Question: Our application (written in C++, VS 2010 project) has been running fine on all operating systems prior to Windows 8 (and still does). On Windows 8, however, when orderly exiting the application, an access violation occurs:
'''
mfc100.dll!_DllMain@12() <<< Crash here
mfc100.dll!__CRT_INIT@12()
mfc100.dll!__DllMainCRTStartup@12()
ntdll.dll!_LdrxCallInitRoutine@16()
ntdll.dll!LdrpCallInitRoutine()
ntdll.dll!LdrShutdownProcess()
ntdll.dll!RtlExitUserProcess()
kernel32.dll!_ExitProcessImplementation@4()
mscoreei.dll!RuntimeDesc::ShutdownAllActiveRuntimes(unsigned int,class RuntimeDesc *,enum RuntimeDesc::ShutdownCompatMode)
mscoreei.dll!_CorExitProcess@4()
mscoree.dll!_ShellShim_CorExitProcess@4()
msvcr100d.dll!__crtCorExitProcess(int status) line693 C
msvcr100d.dll!__crtExitProcess(int status) line 699 C
msvcr100d.dll!doexit(int code, int quick, int retcaller) line 621 C
msvcr100d.dll!exit(int code) Zeile 393 C
my.exe!__tmainCRTStartup() Zeile 568 C
my.exe!WinMainCRTStartup() Zeile 371 C
kernel32.dll!@BaseThreadInitThunk@12()
ntdll.dll!__RtlUserThreadStart()
ntdll.dll!__RtlUserThreadStart@8()
'''
<URL>' before exit, but I couldn't make any difference with such a call shortly before exit.
I am a bit at a loss about how I should debug the problem. As far as I understand, 'CorExitProcess' takes care of cleaning up the managed resources of the application. So could this be a fault in a managed component?
Or is it more likely that some function pointer in '_DllMain' has been overwritten/corrupted? If so, how would I set a data breakpoint at the address in question? There is <URL>, but he's having the issue in his own DLL so he can actually peak at the exact source of the problem which I can't.
Any suggestions?
Edit:
Additional information, 'windbg !analyze -v':
'''
FAULTING_IP:
mfc100+258e6c
64298e6c 8b4654 mov eax,dword ptr [esi+54h]
EXCEPTION_RECORD: ffffffff -- (.exr 0xffffffffffffffff)
ExceptionAddress: 64298e6c (mfc100+0x00258e6c)
ExceptionCode: c0000005 (Access violation)
ExceptionFlags: <PHONE>
NumberParameters: 2
Parameter[0]: <PHONE>
Parameter[1]: 53f21f0c
Attempt to read from address 53f21f0c
CONTEXT: <PHONE> -- (.cxr 0x0;r)
eax=53f21eb8 ebx=<PHONE> ecx=64187d2d edx=7fcde000 esi=53f21eb8 edi=<PHONE>
eip=64298e6c esp=00c3f1b8 ebp=00c3f2ec iopl=0 nv up ei pl nz na pe nc
cs=001b ss=0023 ds=0023 es=0023 fs=003b gs=0000 efl=<PHONE>
mfc100+0x258e6c:
64298e6c 8b4654 mov eax,dword ptr [esi+54h] ds:0023:53f21f0c=????????
FAULTING_THREAD: <PHONE>
DEFAULT_BUCKET_ID: WRONG_SYMBOLS
PROCESS_NAME: ww.exe
ADDITIONAL_DEBUG_TEXT:
You can run '.symfix; .reload' to try to fix the symbol path and load symbols.
MODULE_NAME: mfc100
FAULTING_MODULE: 77bc0000 ntdll
DEBUG_FLR_IMAGE_TIMESTAMP: 4d5f29b8
ERROR_CODE: (NTSTATUS) 0xc0000005 - Die Anweisung in 0x%08lx verweist auf Speicher 0x%08lx. Der Vorgang %s konnte nicht im Speicher durchgef hrt werden.
EXCEPTION_CODE: (NTSTATUS) 0xc0000005 - Die Anweisung in 0x%08lx verweist auf Speicher 0x%08lx. Der Vorgang %s konnte nicht im Speicher durchgef hrt werden.
EXCEPTION_PARAMETER1: <PHONE>
EXCEPTION_PARAMETER2: 53f21f0c
READ_ADDRESS: 53f21f0c
FOLLOWUP_IP:
mfc100+258e6c
64298e6c 8b4654 mov eax,dword ptr [esi+54h]
APP: ww.exe
ANALYSIS_VERSION: 6.3.9600.17029 (debuggers(dbg).<PHONE>) x86fre
MANAGED_STACK: !dumpstack -EE
OS Thread Id: 0x520 (0)
Current frame:
ChildEBP RetAddr Caller, Callee
PRIMARY_PROBLEM_CLASS: WRONG_SYMBOLS
BUGCHECK_STR: APPLICATION_FAULT_WRONG_SYMBOLS
LAST_CONTROL_TRANSFER: from 6429da08 to 64298e6c
STACK_TEXT:
WARNING: Stack unwind information not available. Following frames may be wrong.
00c3f2ec 6429da08 640<PHONE> <PHONE> mfc100+0x258e6c
00c3f330 6429dac7 64040000 00c3f35c 77be077a mfc100+0x25da08
00c3f33c 77be077a 640<PHONE> <PHONE> mfc100+0x25dac7
00c3f35c 77be07f0 6429daa9 640<PHONE> ntdll!RtlAddMandatoryAce+0x14e
00c3f3a4 77bfa529 6429daa9 640<PHONE> ntdll!RtlAddMandatoryAce+0x1c4
00c3f49c 77bfa40e <PHONE> <PHONE> 6f2d4890 ntdll!RtlExitUserProcess+0x1e7
00c3f4b0 76ff<PHONE> 77e8f3b0 ffffffff ntdll!RtlExitUserProcess+0xcc
00c3f4c4 6f8b<PHONE> bd3cbe8b 01f1c054 KERNEL32!ExitProcess+0x15
00c3f74c 6f8c19a2 <PHONE> 00c3f76c 6f1686ad mscoreei!GetFileVersion+0x1835
00c3f758 6f1686ad <PHONE> 77bdab85 6f8a0000 mscoreei!CorExitProcess+0x27
00c3f76c 707<PHONE> 00c3f784 7073798d mscoree!CorExitProcess+0x94
00c3f778 7073798d <PHONE> 00c3f7c8 70737ab0 MSVCR100!_query_new_mode+0x159
00c3f784 70737ab0 <PHONE> a2b843a9 00375f5c MSVCR100!_query_new_mode+0x192
00c3f7c8 70737b1d <PHONE> <PHONE> <PHONE> MSVCR100!_query_new_mode+0x2b5
00c3f7dc 003274ab <PHONE> d1ef<PHONE> MSVCR100!exit+0x11
00c3f864 76ff173e 7fcdf000 00c3f8b4 77c16911 ww!_enc$textbss$begin+0x64ab
00c3f870 77c16911 7fcdf000 a613e810 <PHONE> KERNEL32!BaseThreadInitThunk+0x12
00c3f8b4 77c168bd ffffffff 77c8560a <PHONE> ntdll!LdrInitializeThunk+0x1f0
00c3f8c4 <PHONE> 003275da 7fcdf000 <PHONE> ntdll!LdrInitializeThunk+0x19c
STACK_COMMAND: .cxr 0x0 ; kb
SYMBOL_STACK_INDEX: 0
SYMBOL_NAME: mfc100+258e6c
FOLLOWUP_NAME: MachineOwner
IMAGE_NAME: mfc100.dll
BUCKET_ID: WRONG_SYMBOLS
FAILURE_BUCKET_ID: WRONG_SYMBOLS_c0000005_mfc100.dll!Unknown
ANALYSIS_SOURCE: UM
FAILURE_ID_HASH_STRING: um:wrong_symbols_c0000005_mfc100.dll!unknown
FAILURE_ID_HASH: {9e516b68-081f-78d6-cf23-b42f2b3cb573}
Followup: MachineOwner
---------
'''
Screenshot of there the crash occurs:

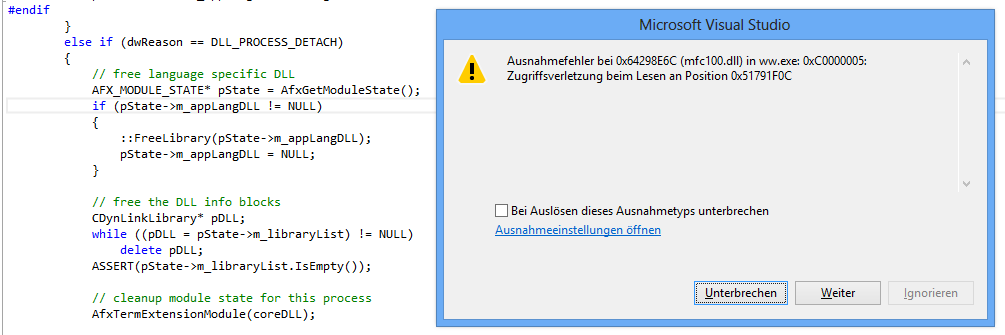
Answer: I tried debugging this using <URL>, but that didn't help a lot. I could see that at some point the data being accessed was overwritten, but that didn't happen in a call stack containing any of my own code.
So I resorted in a simpler method and started removing parts of the program until the error disappeared. In a large application it may be hard to remove some parts without breaking others, but I was able to narrow down the source of the issue.
Basically, the problem stopped occurring after removing a certain call to 'FreeLibrary'. After further investigation it turned out that this call happens during 'DllMain', <URL>:
> The entry-point function should perform only simple initialization or termination tasks. It must not call the LoadLibrary or LoadLibraryEx function (or a function that calls these functions), because this may create dependency loops in the DLL load order. This can result in a DLL being used before the system has executed its initialization code. Similarly, (or a function that calls FreeLibrary) during process termination, .
In another SO question, one user <URL> in this regard, which would explain why the error only happens on this version of Windows.
We'll now change our application so that 'FreeLibrary' is called at a different point of time.